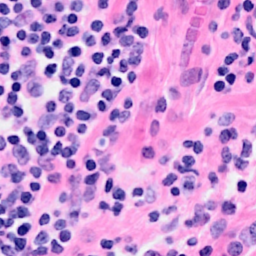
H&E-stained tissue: Breast